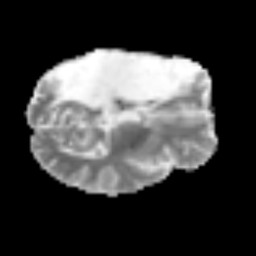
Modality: MD
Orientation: axial
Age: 40
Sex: male
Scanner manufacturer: siemens
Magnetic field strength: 3 T
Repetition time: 3.2 s
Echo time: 0.081 s